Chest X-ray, PA view. Patient: 45 years old, sex M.
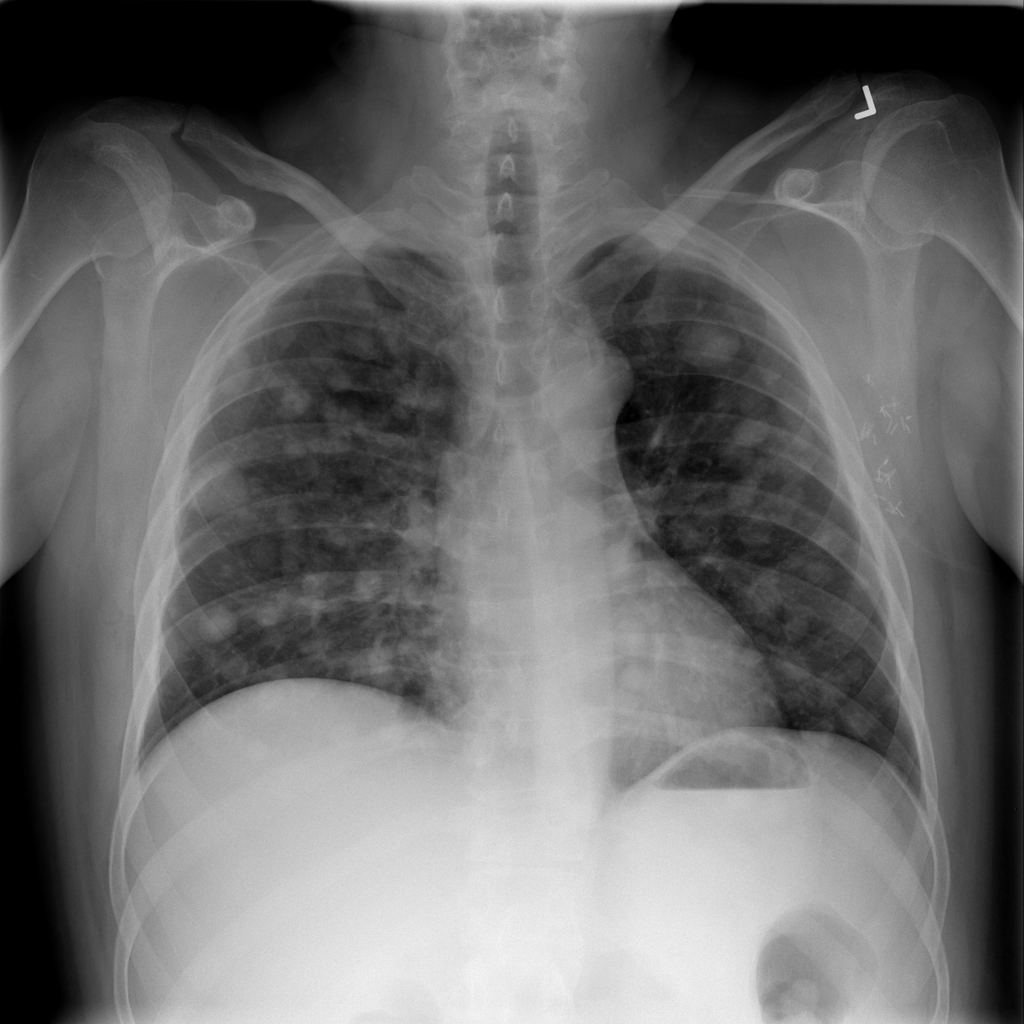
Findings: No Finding